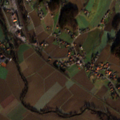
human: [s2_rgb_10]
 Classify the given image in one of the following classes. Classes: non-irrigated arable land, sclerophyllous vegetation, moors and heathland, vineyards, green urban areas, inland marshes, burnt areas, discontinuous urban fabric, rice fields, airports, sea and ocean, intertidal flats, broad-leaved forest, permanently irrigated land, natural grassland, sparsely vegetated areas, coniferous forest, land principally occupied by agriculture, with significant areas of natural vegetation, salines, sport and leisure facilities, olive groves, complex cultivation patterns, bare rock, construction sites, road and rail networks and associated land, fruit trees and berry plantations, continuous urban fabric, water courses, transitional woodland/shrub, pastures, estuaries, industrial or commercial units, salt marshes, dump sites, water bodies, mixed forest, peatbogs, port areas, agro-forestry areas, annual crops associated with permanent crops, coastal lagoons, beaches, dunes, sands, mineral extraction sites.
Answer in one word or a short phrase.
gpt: discontinuous urban fabric, non-irrigated arable land, complex cultivation patterns, land principally occupied by agriculture, with significant areas of natural vegetation, broad-leaved forest